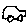
Label: car